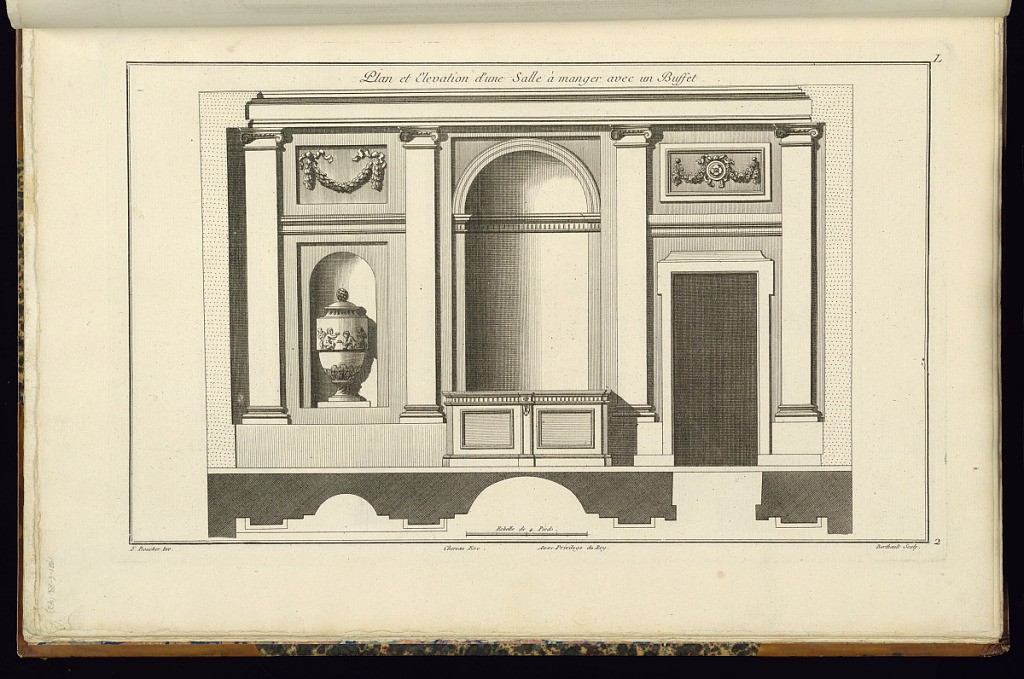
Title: Plan et Elevation d'une Salle à manger avec un Buffet
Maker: Juste-François Boucher, French, 1736 – 1782
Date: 1774
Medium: Engraving on laid paper
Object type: Print
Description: Plan and elevation of a dining room. At center is a niche, with a buffet table in front. At left is a niche with a large, lidded urn with a relief of putti. At right is a doorway. The plate is signed.